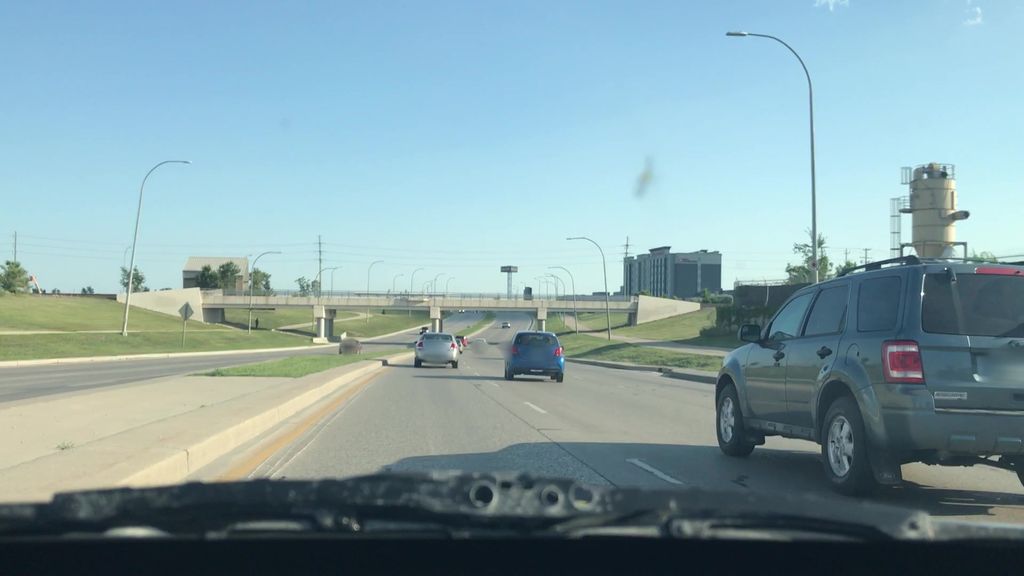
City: winnipeg